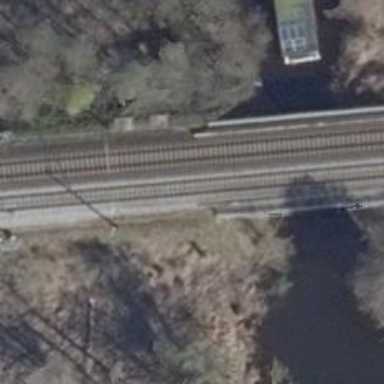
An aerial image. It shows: Bridge with electrified railway tracks featuring contact line.